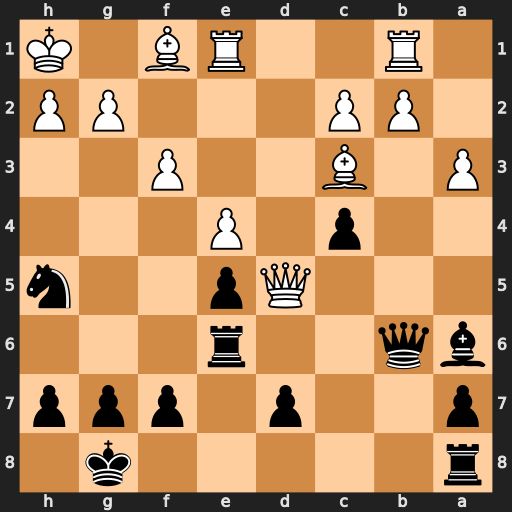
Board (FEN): r5k1/p2p1ppp/bq2r3/3Qp2n/2p1P3/P1B2P2/1PP3PP/1R2RB1K
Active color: b
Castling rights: -
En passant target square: -
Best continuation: Ng3+ hxg3 Rh6#